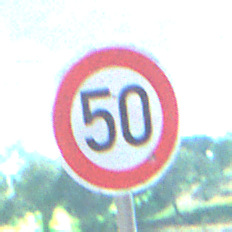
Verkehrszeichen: Geschwindigkeit50
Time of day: Night
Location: Outdoor (Nature)
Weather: PartlyCloudy
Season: NotSpecified
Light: Natural